Field crop: maize
Growth stage: 2
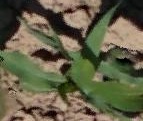
Species: maize